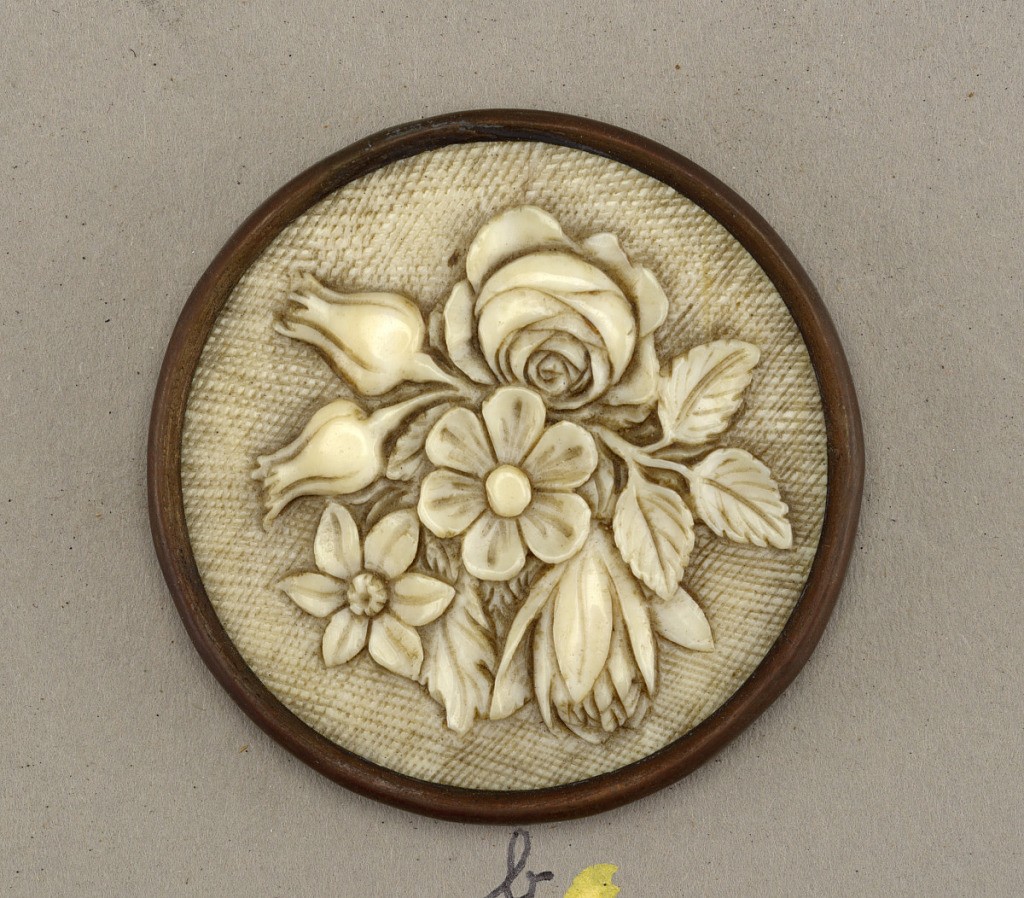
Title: Button
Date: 19th century
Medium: Ivory
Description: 1931-59-120-b: Circurlar button of ivory carved in relief in desi...